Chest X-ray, PA view. Patient: 14 years old, sex F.
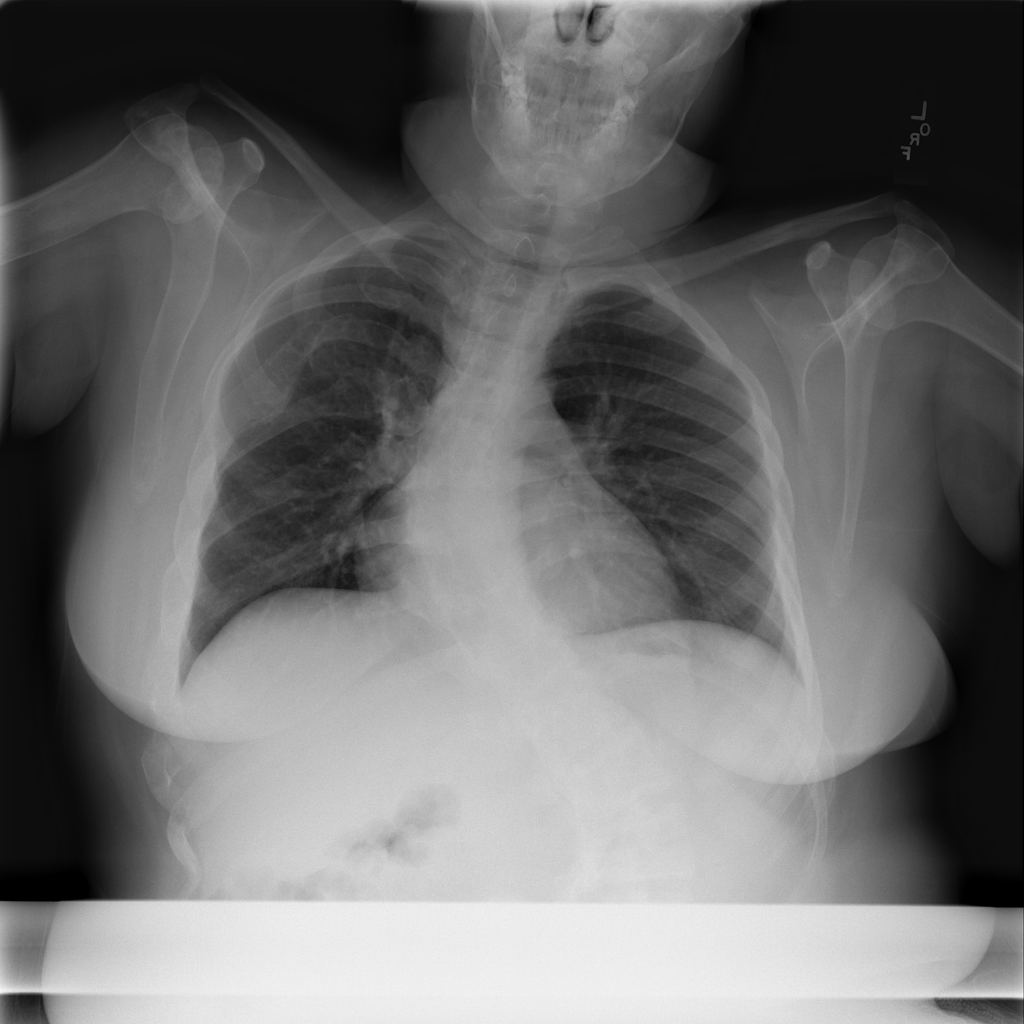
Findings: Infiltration